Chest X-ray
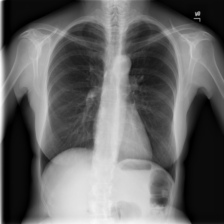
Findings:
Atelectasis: negative
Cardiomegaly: negative
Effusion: negative
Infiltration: negative
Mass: negative
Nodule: negative
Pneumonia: negative
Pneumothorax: negative
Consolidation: negative
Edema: negative
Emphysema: negative
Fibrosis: negative
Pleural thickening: negative
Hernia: negative